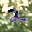
Label: 2